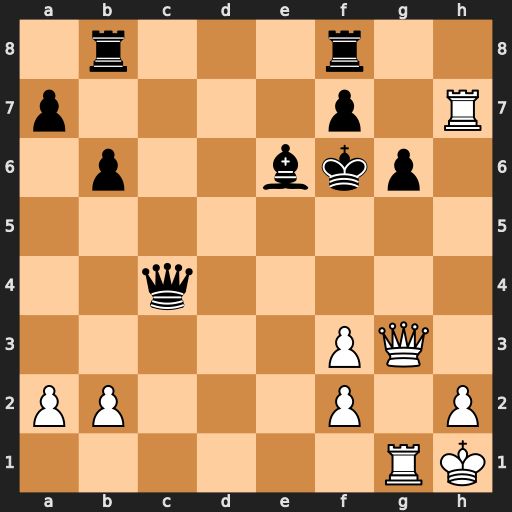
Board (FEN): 1r3r2/p4p1R/1p2bkp1/8/2q5/5PQ1/PP3P1P/6RK
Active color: w
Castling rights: -
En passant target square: -
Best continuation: Qg5#